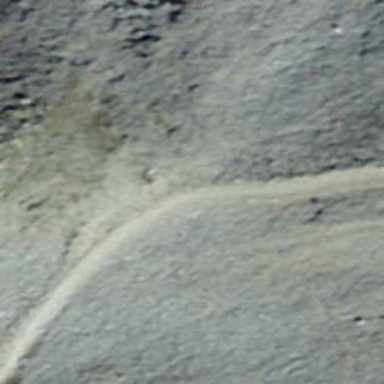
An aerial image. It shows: Path.